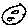
Label: moon